Question: I am seeing all branches and such being pulled to the build agent build folder even though I specified the solution I want to build. Any ideas or blogs I can look at that might specify how I can limit the GET scope...?
I presume I need to be more specific in my Build Agent folder...

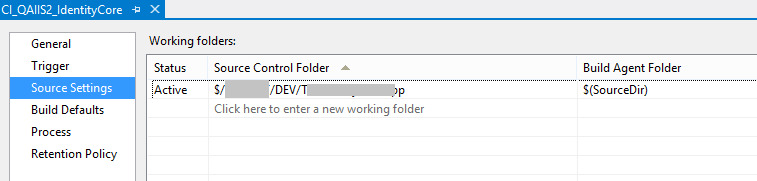
Answer: TFS Build will download everything in your workspace mapping (it doesn't use the solutions to build to determine what to download).
You can specify one or many folders in the workspace mapping, you can also specify "cloaked" folders to tell it specifically not to download certain folders.